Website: bh-photo
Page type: delivery-shipping
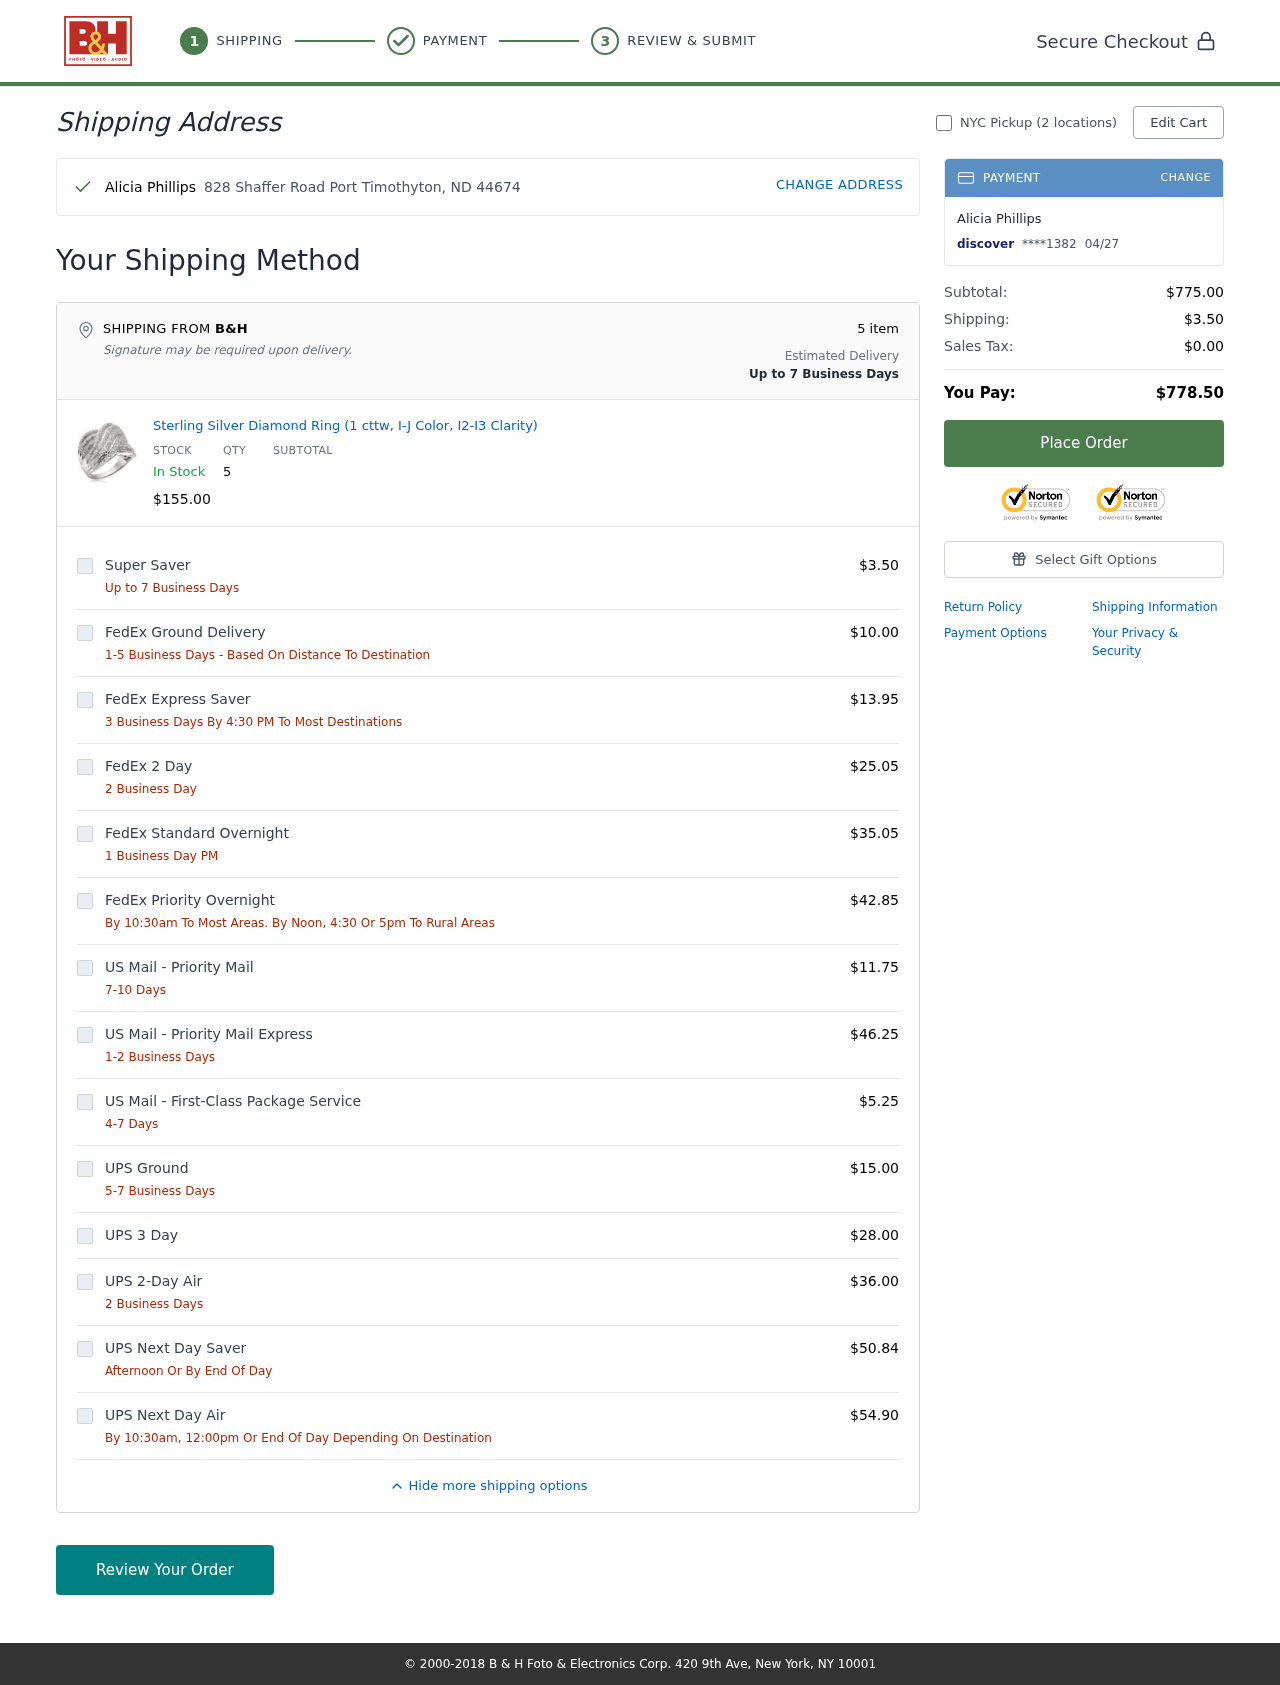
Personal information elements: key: PII_CARD_EXPIRY
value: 04/27
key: PII_CARD_LAST4
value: ****1382
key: PII_CARD_TYPE
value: discover
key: PII_CITY_STATE_ZIP
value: Port Timothyton, ND 44674
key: PII_FULLNAME
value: Alicia Phillips
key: PII_STREET
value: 828 Shaffer Road
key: PII_FIRSTNAME
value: Alicia
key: PII_LASTNAME
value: Phillips
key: PII_FULLNAME2
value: Alicia Phillips
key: PII_FULLNAME3
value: Alicia Phillips
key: PII_FIRSTNAME2
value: Alicia
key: PII_FIRSTNAME3
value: Alicia
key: PII_LASTNAME2
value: Phillips
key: PII_LASTNAME3
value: Phillips
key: PII_FIRSTNAME_DERIVED
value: Alicia
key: PII_LASTNAME_DERIVED
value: Phillips
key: PII_FULLNAME_DERIVED
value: Alicia Phillips
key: PII_NAME_FULL_DERIVED
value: Alicia Phillips
Product elements: key: PRODUCT1_NAME
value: Sterling Silver Diamond Ring (1 cttw, I-J Color, I2-I3 Clarity)
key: PRODUCT1_PRICE
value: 155
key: PRODUCT1_QUANTITY
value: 5
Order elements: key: ORDER_NUM_ITEMS
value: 5
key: ORDER_SUBTOTAL
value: $775.00
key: ORDER_SHIPPING_COST
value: $3.50
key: ORDER_TAX
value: $0.00
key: ORDER_TOTAL
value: $778.50